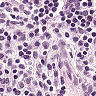
Metastatic tissue present: no